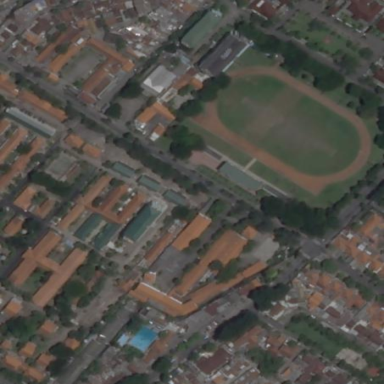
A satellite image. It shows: School.